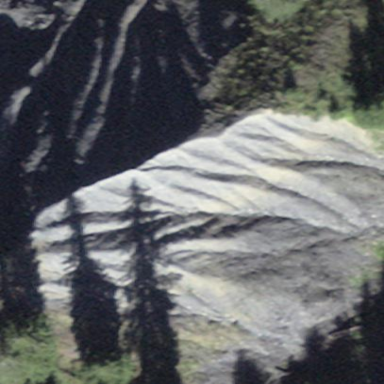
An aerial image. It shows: Scree landscape.